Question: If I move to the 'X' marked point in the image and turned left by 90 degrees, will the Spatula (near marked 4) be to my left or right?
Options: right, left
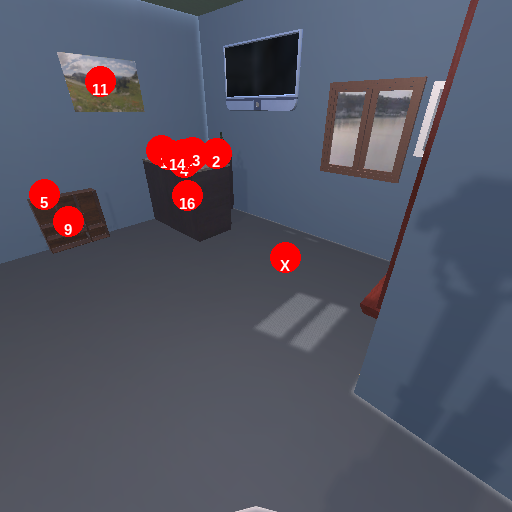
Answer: right